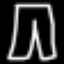
Label: pants